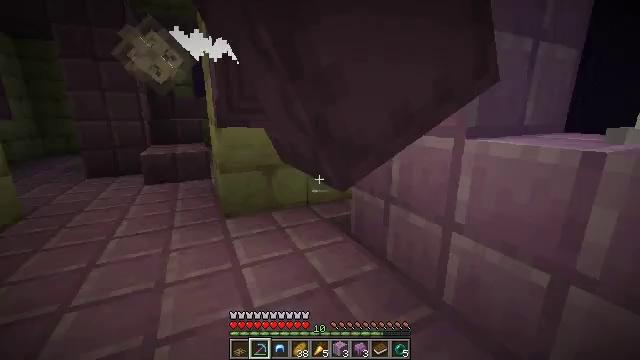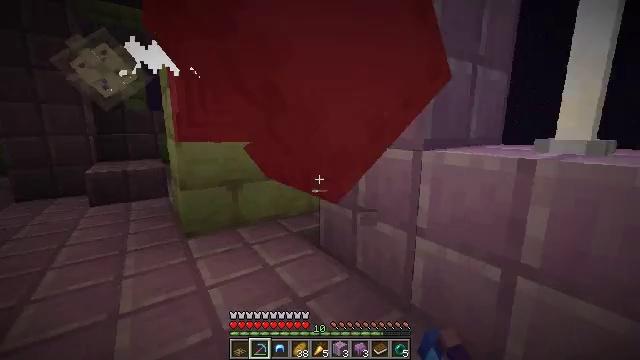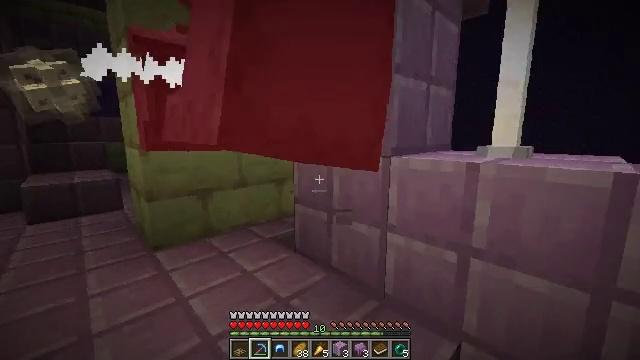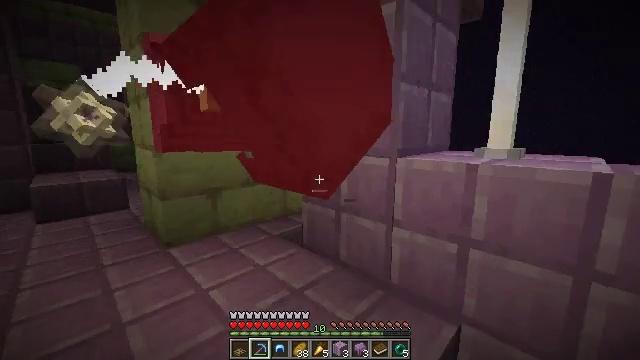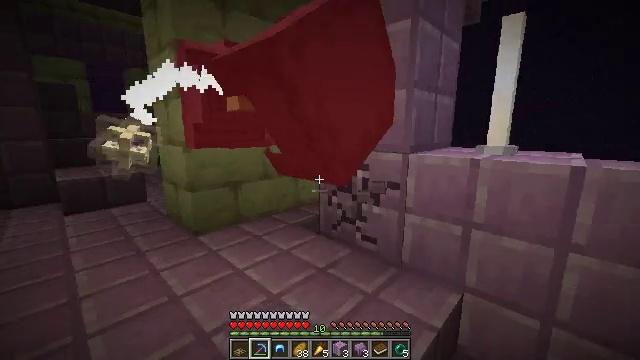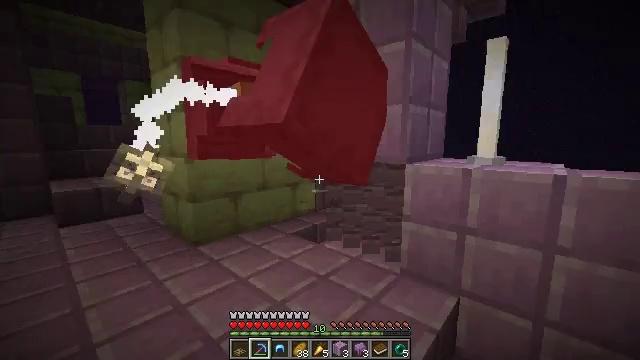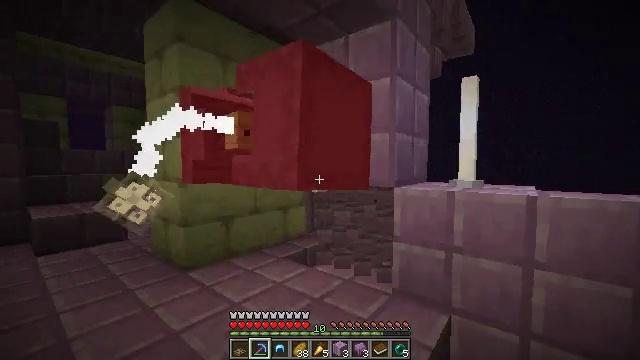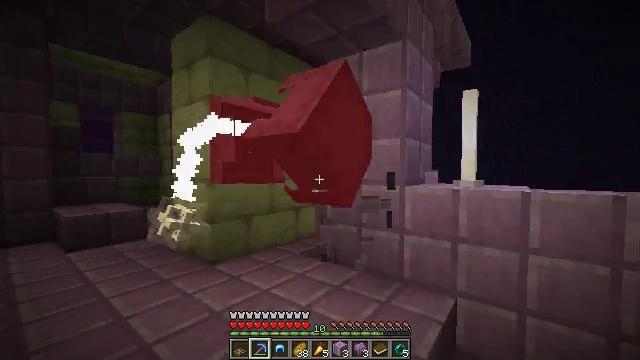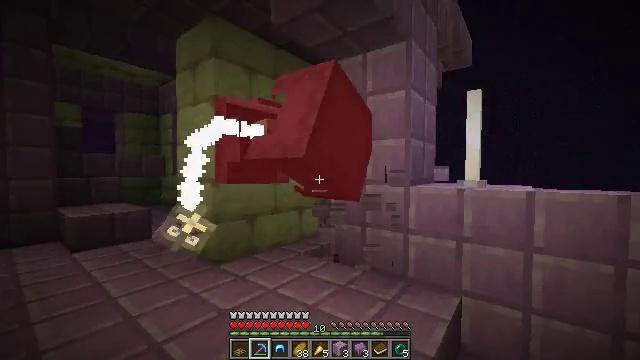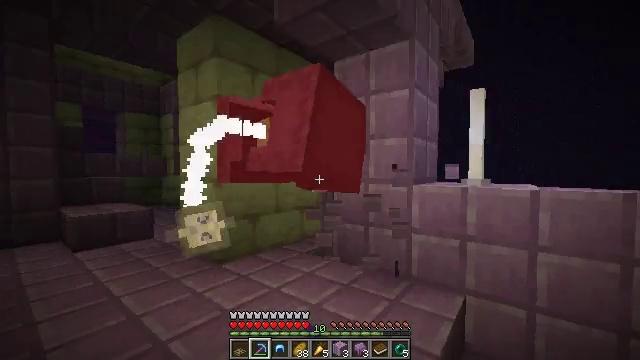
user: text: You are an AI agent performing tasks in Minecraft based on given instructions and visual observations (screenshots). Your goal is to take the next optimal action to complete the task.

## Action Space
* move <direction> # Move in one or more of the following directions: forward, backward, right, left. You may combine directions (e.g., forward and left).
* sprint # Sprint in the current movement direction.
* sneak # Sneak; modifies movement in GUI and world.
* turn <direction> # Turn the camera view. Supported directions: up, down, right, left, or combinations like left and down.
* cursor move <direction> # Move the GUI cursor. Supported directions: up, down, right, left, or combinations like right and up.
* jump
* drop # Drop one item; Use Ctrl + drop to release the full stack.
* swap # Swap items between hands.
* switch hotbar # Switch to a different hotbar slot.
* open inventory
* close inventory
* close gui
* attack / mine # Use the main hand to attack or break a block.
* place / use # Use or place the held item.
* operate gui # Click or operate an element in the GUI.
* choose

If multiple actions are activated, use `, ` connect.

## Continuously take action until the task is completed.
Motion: motion action
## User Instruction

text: Attack the purpur block to obtain it.
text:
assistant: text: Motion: move back and move left, turn right and up, attack / mine
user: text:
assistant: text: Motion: move back and move left, turn right and up
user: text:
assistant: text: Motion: move back and move left, turn right
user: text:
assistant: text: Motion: move back and move left, turn right and down, attack / mine
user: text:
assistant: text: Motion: move back and move left, turn right and up, attack / mine
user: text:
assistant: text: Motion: move back and move left, turn right and up
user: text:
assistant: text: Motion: move back and move left, turn up
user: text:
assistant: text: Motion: move back and move left, attack / mine
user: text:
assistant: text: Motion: move back and move left, attack / mine
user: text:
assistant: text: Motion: sprint, attack / mine